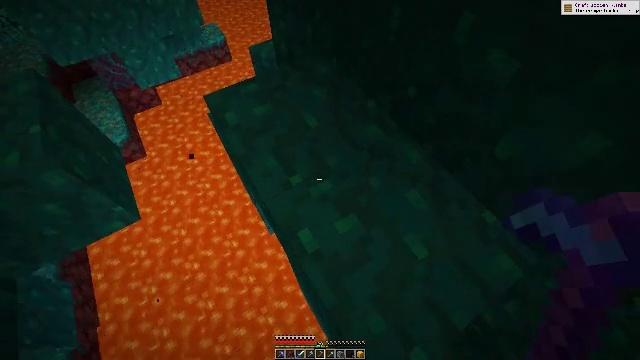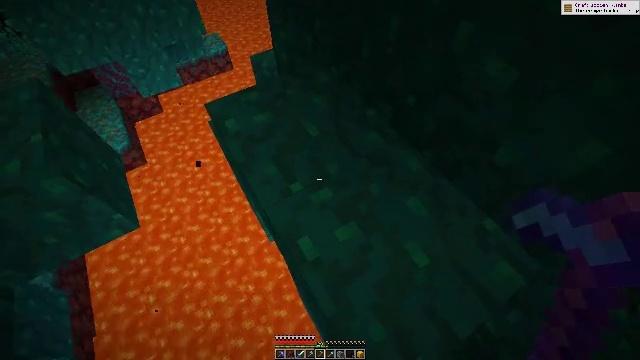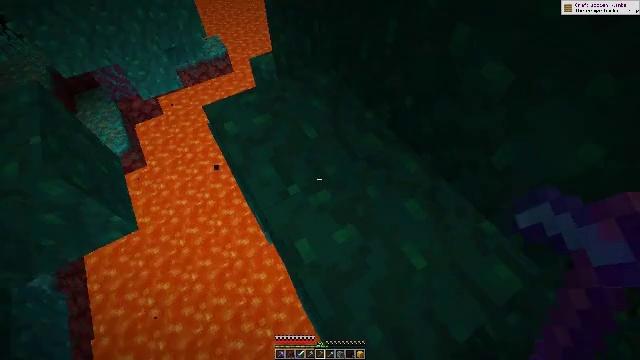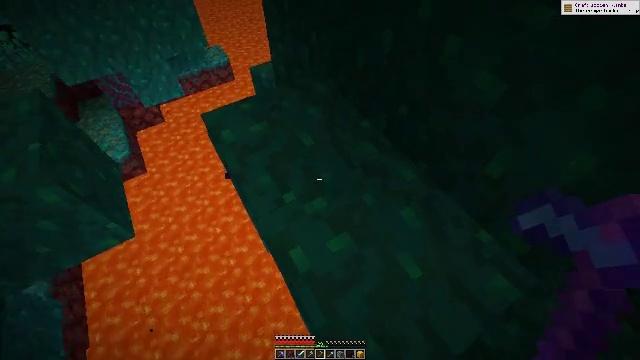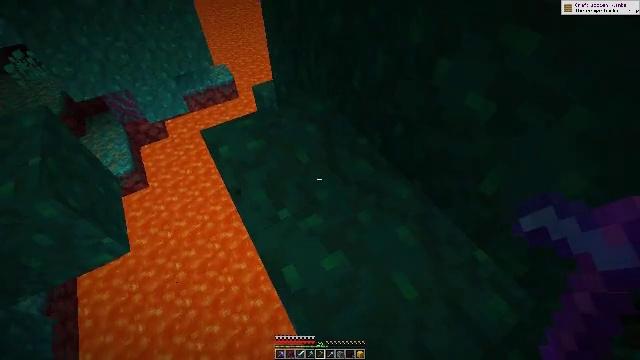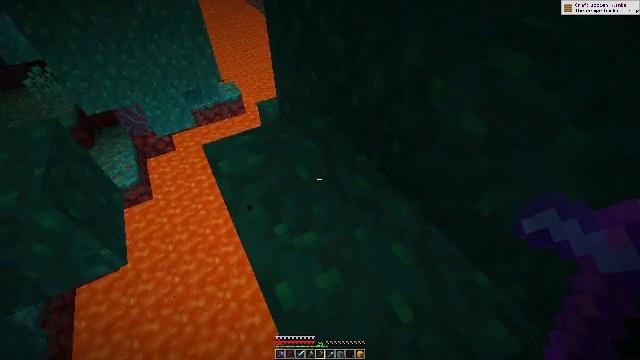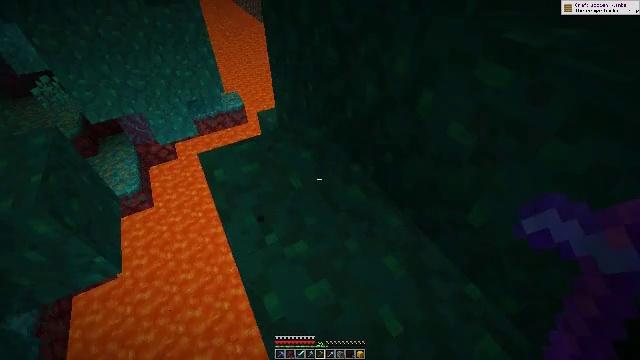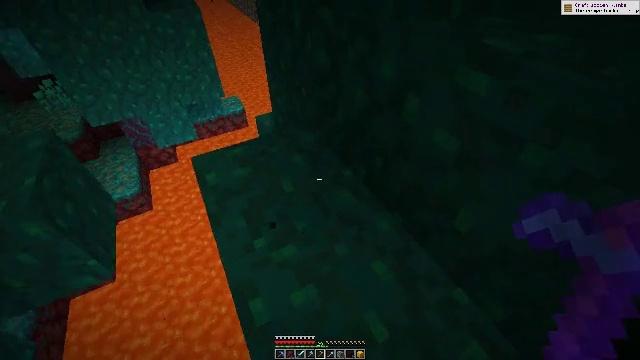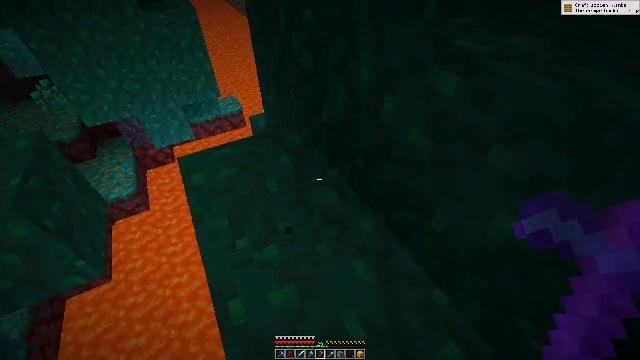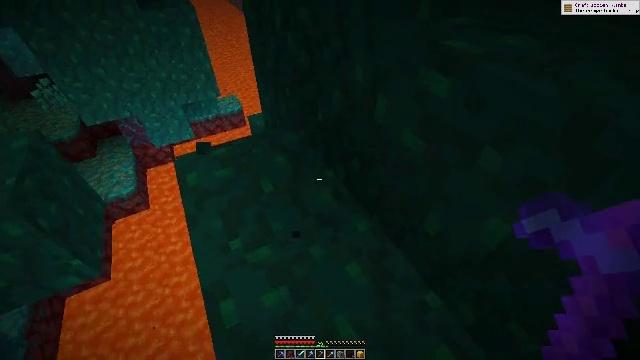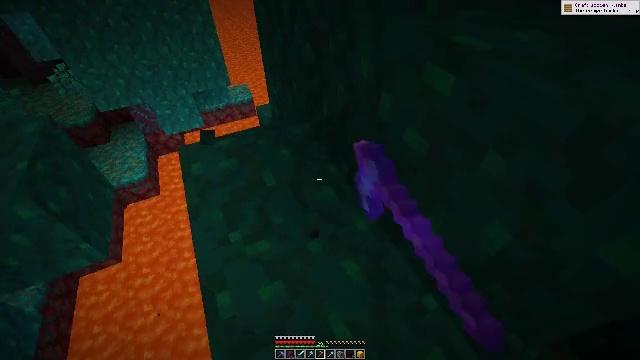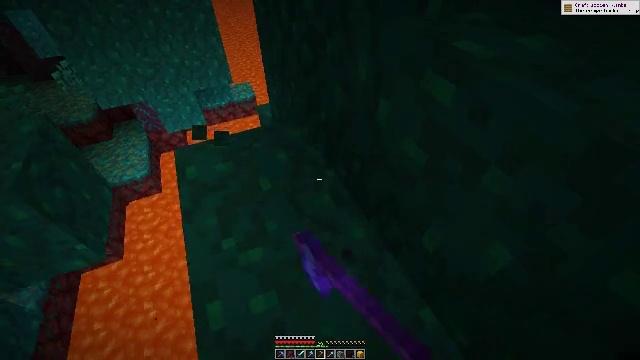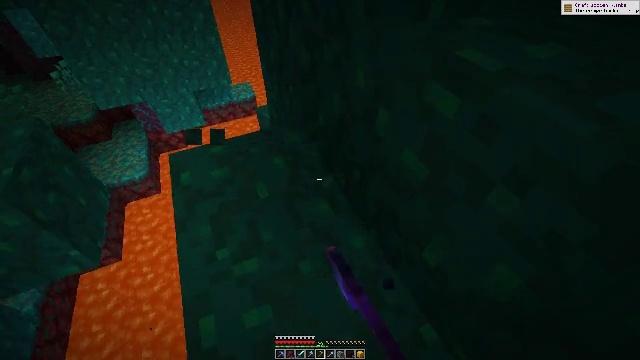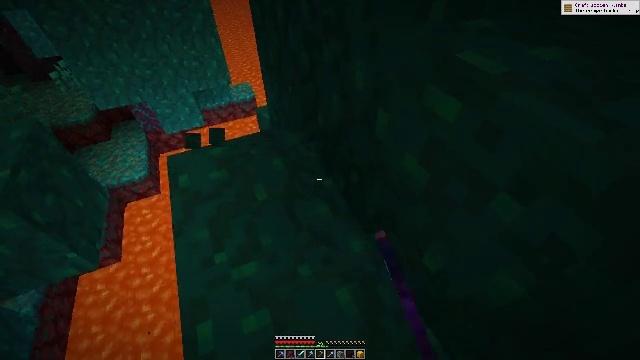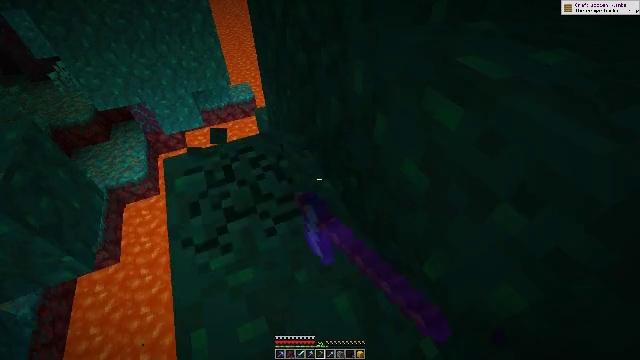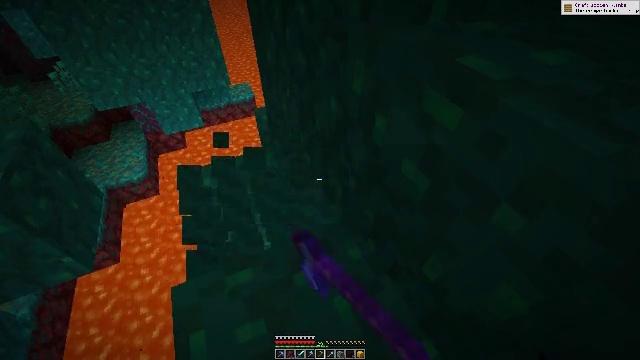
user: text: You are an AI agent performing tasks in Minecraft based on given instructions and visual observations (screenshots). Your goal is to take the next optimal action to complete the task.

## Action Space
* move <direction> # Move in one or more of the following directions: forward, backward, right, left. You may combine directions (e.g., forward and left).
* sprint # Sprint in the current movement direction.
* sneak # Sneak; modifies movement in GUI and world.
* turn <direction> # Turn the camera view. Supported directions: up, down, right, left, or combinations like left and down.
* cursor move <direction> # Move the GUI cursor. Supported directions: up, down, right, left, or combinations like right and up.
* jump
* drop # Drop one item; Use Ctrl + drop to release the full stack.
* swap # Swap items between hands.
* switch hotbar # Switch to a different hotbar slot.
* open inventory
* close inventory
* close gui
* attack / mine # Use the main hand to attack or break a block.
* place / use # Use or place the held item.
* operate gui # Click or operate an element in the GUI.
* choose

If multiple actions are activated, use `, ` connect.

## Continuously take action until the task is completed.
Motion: motion action
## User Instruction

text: Attack the warped wart block to obtain it.
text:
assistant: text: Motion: sneak, turn up
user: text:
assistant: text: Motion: move right, sneak
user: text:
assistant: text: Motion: move right, sneak, turn up
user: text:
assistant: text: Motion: move right, sneak, turn up
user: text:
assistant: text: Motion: move right, sneak, turn left and up
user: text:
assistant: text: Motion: move right, sneak, turn up
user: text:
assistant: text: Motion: move right, sneak
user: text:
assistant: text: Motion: move right, sneak
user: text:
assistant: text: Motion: move forward and move right, sneak, attack / mine
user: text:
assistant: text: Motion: move forward, sneak, turn left and down, attack / mine
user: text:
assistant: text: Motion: move forward, sneak, attack / mine
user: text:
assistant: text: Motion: move forward, sneak, attack / mine
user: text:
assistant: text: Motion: sneak, attack / mine
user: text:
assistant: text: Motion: sneak, attack / mine
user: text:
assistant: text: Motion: sneak, attack / mine
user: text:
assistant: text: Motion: sneak, attack / mine
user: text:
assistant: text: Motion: sneak, attack / mine
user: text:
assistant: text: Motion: sneak, attack / mine
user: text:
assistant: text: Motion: sneak, attack / mine
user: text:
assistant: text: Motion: sneak, turn up, attack / mine
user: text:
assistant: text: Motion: sneak, turn left and up, attack / mine
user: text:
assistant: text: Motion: sneak, turn up, attack / mine
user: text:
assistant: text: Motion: move forward, sneak, attack / mine
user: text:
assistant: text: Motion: move forward, sneak, attack / mine
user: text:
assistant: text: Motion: move forward, sneak, attack / mine
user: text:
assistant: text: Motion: sneak, attack / mine
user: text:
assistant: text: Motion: sneak, attack / mine
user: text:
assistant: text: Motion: sneak, attack / mine
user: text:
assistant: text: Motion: sneak, turn right, attack / mine
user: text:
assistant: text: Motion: sneak, attack / mine